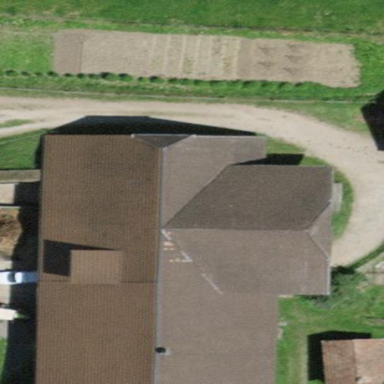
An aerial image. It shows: Farm building.